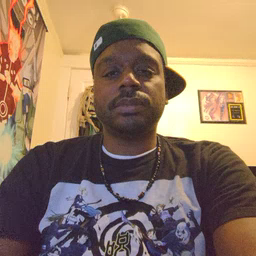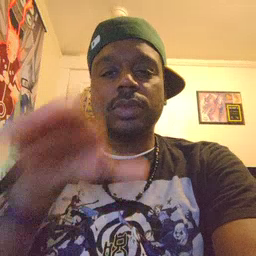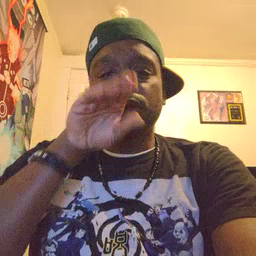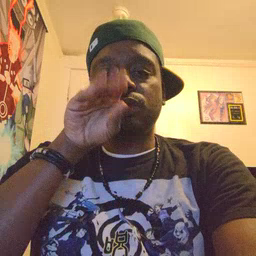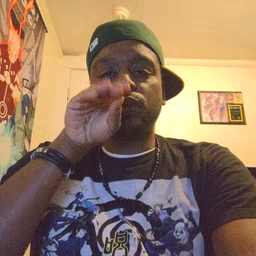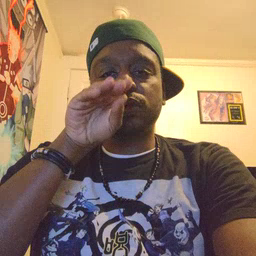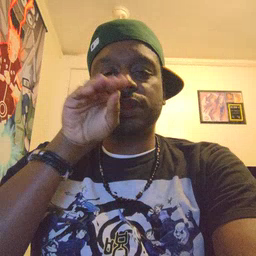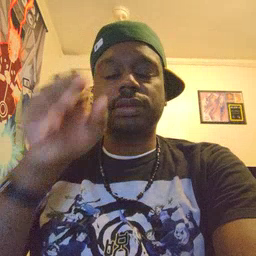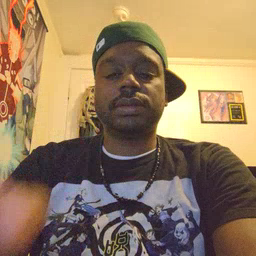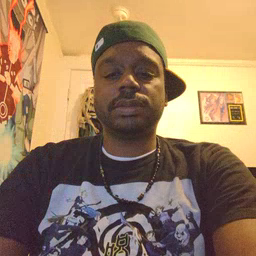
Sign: goose